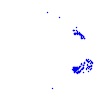
Particle: kaon